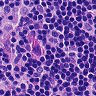
Metastatic tissue present: no